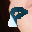
Label: 8